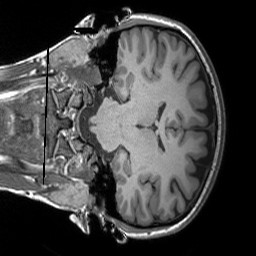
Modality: T1w
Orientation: coronal
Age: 21
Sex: female
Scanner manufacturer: siemens
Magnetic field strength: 3 T
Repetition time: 1.9 s
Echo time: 0.00252 s